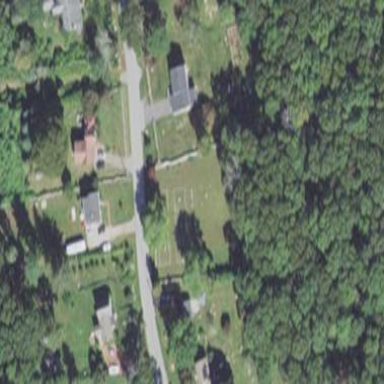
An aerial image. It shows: Cemetery area categorized as "Cemetery".